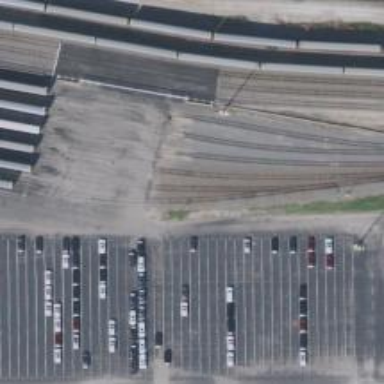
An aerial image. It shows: Railway yard in service.